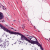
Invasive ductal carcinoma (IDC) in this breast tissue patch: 0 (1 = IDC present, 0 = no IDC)